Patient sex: F
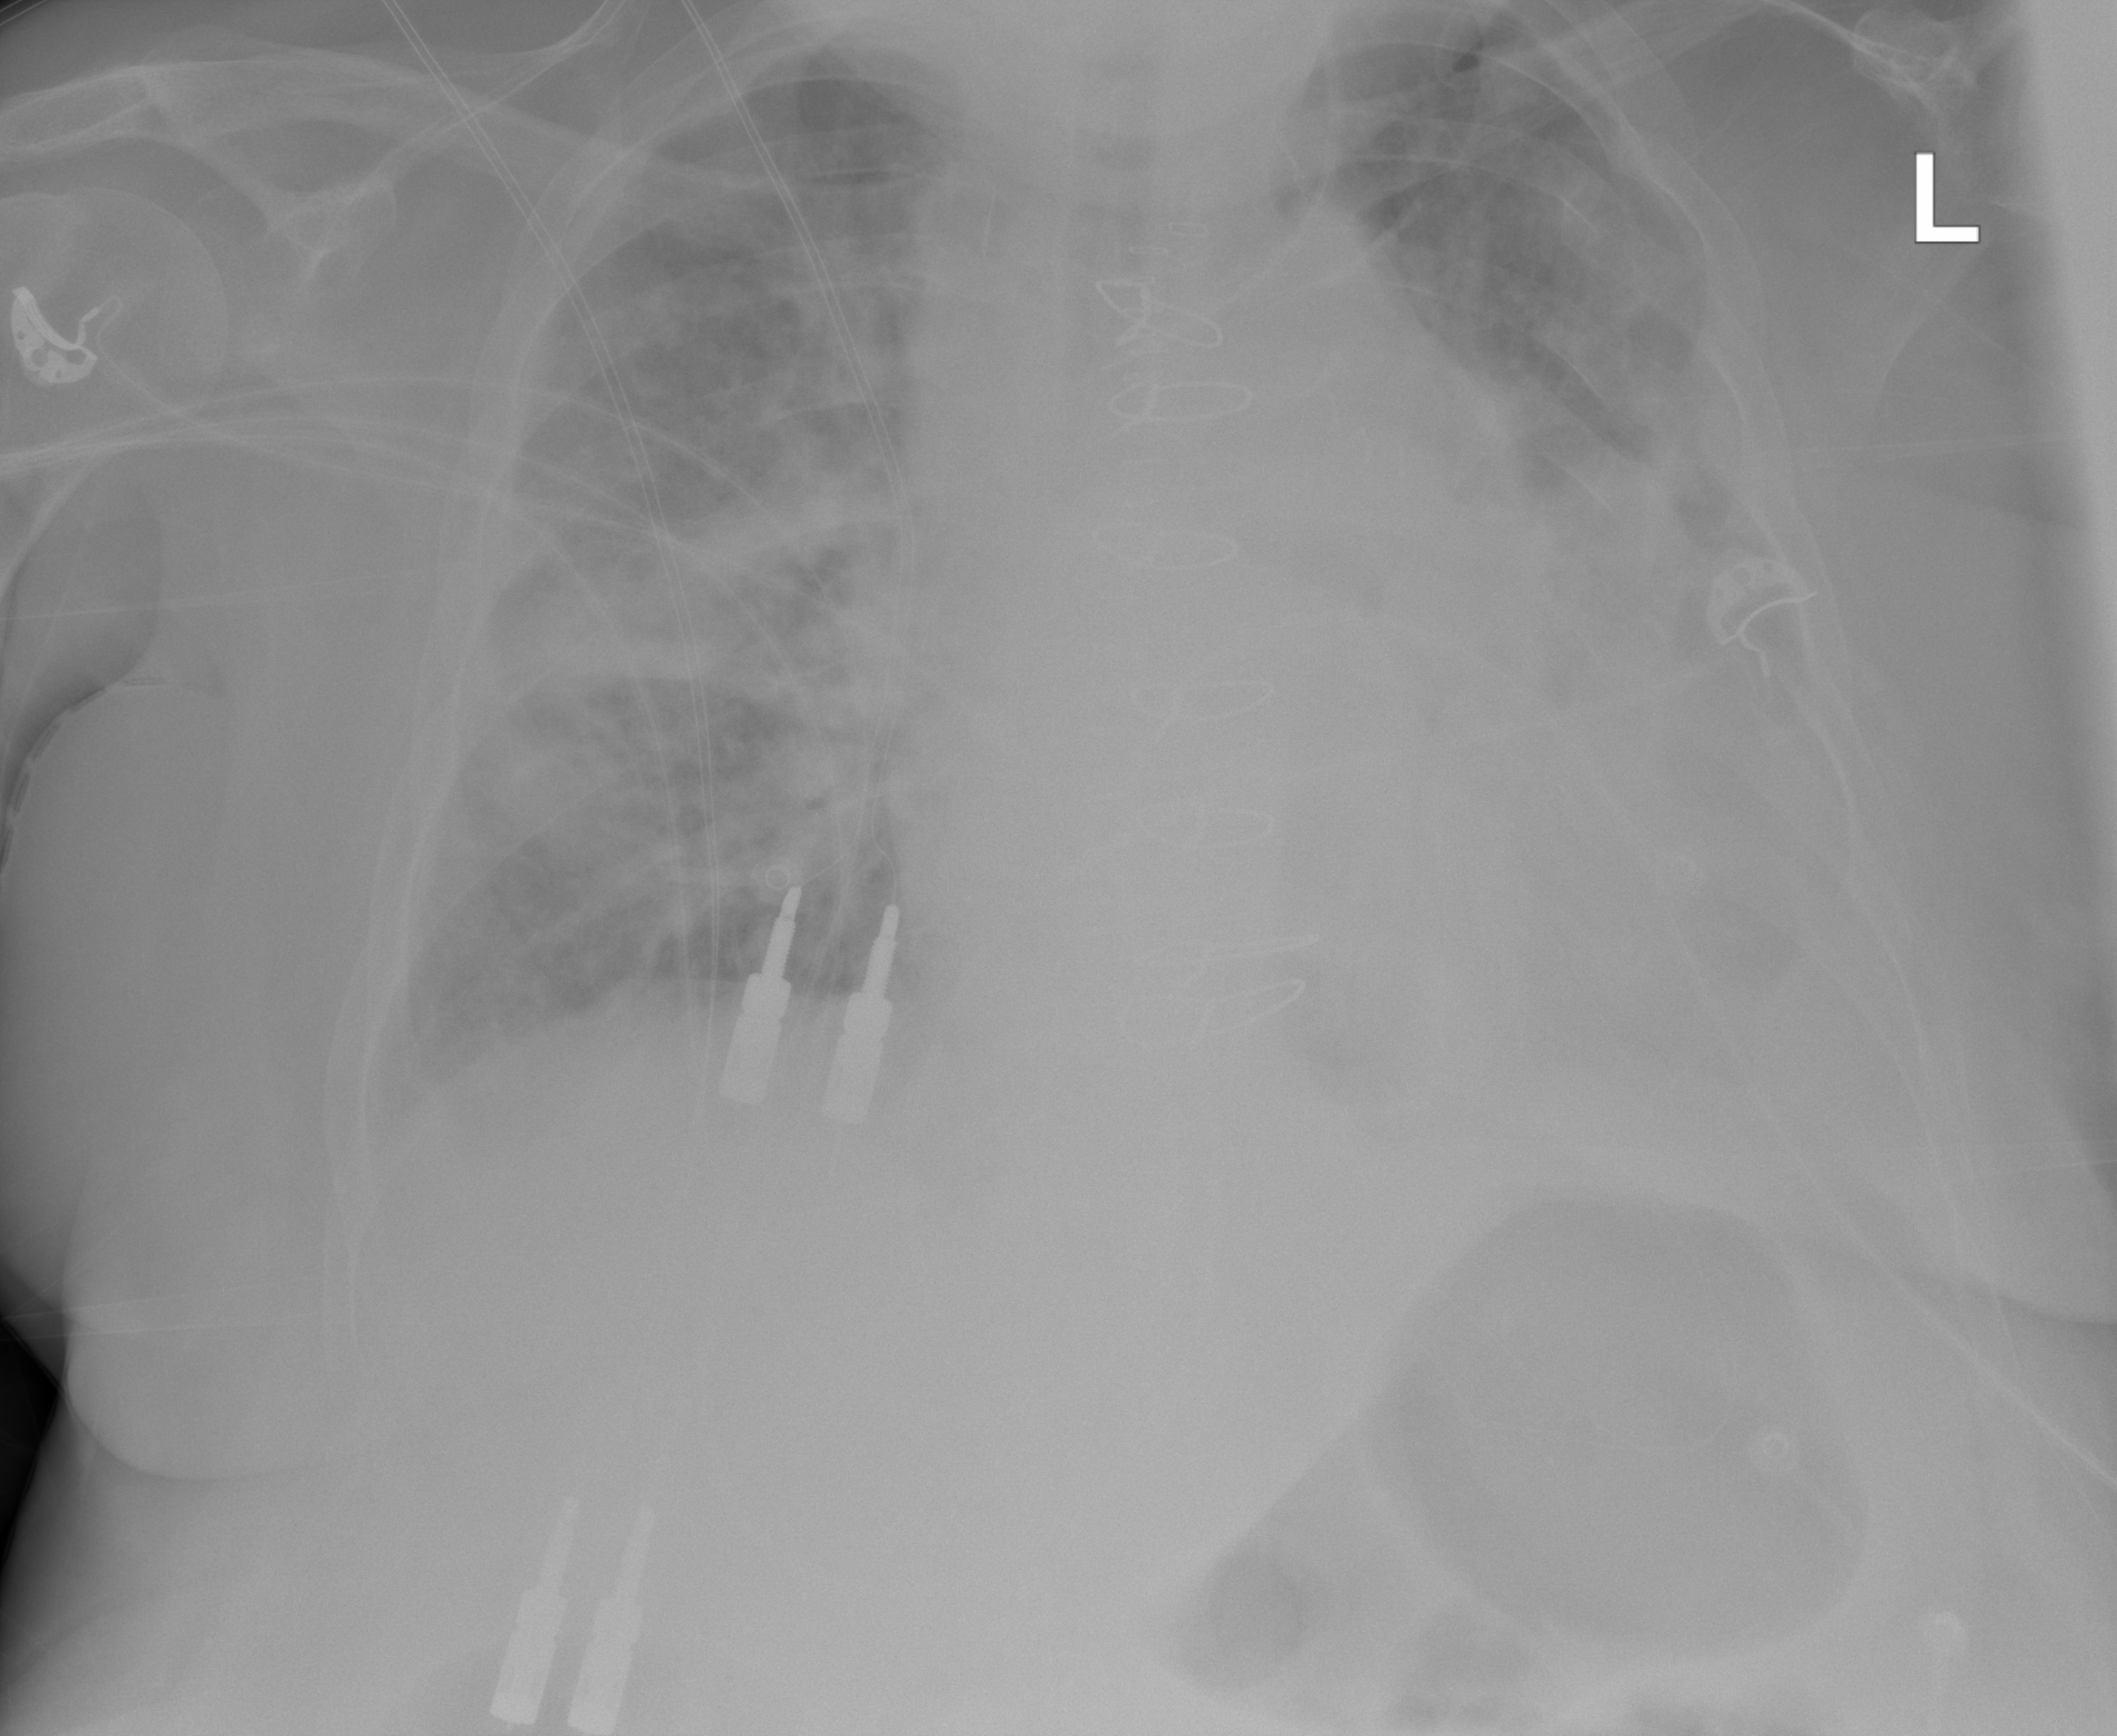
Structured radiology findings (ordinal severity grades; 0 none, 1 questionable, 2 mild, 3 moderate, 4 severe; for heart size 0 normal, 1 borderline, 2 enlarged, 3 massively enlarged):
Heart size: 3
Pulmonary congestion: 3
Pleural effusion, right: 0
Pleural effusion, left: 2
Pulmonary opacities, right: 2
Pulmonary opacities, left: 2
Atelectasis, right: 2
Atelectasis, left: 3